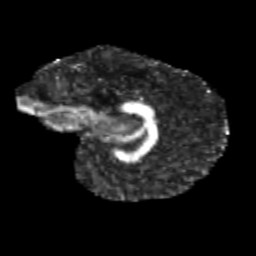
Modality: FA
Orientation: sagittal
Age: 9
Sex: female
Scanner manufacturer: siemens
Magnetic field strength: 3 T
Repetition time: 3.8 s
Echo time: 0.07 s